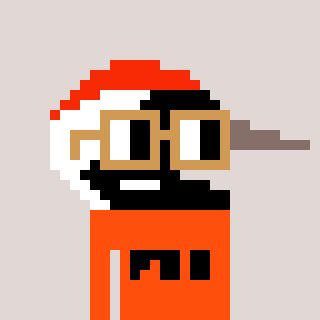
a pixel art character with square brown glasses, a crane-shaped head and a orange-colored body on a warm background